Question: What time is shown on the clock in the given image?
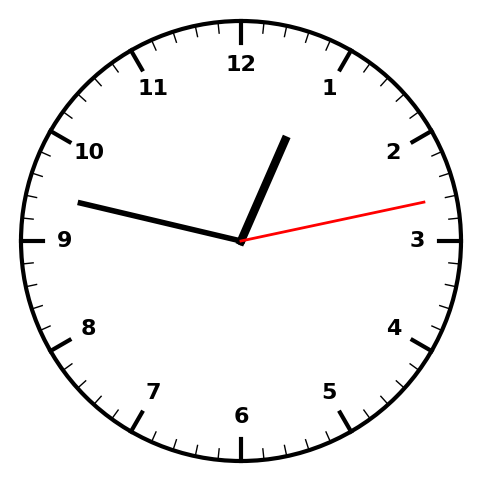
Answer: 12:47:13